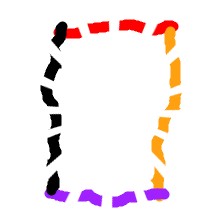
Shape: rectangle